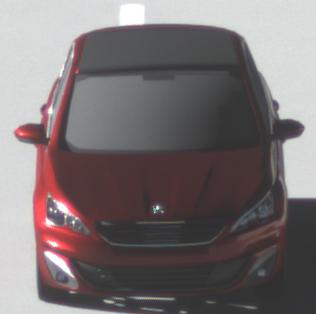
Make: Peugeot
Model: 308 VTi 82
Detailed model: 308 (II)
Model produced from: 2013/09
Model produced until: 2014/11
Doors: 5
Color: red
Road condition: dry road
Daytime: sunrise or sunset
Contrast: high contrast